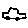
Label: car